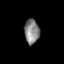
Tissue: prostate
Cell type: Fibroblasts
Senescence score: 0.7421
Nuclear area (px): 357
Mean DAPI intensity: 132.969